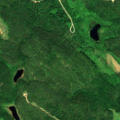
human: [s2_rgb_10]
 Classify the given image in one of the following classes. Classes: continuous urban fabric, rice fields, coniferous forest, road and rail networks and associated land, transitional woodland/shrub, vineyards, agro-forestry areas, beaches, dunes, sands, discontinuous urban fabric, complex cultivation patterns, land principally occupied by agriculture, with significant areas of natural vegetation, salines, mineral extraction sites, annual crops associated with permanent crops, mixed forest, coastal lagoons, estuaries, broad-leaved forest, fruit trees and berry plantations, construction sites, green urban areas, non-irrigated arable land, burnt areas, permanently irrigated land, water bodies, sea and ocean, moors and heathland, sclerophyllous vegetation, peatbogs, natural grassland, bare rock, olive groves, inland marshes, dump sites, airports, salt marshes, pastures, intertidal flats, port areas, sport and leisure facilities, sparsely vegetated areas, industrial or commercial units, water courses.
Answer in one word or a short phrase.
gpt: coniferous forest, mixed forest